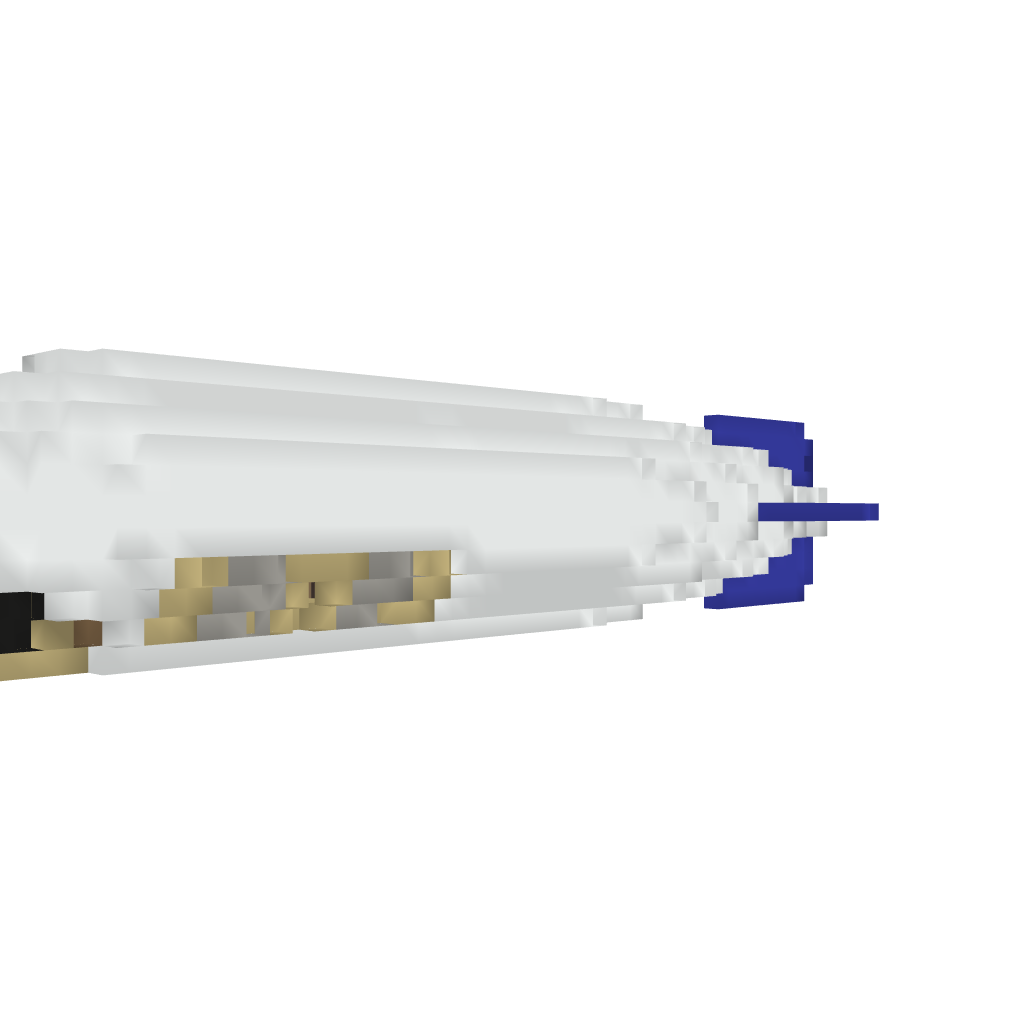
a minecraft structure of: Merchant Airship Majestic Pearl